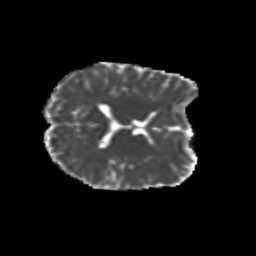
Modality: MD
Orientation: axial
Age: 28
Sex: female
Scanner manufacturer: siemens
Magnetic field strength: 3 T
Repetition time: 3.5 s
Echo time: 0.104 s